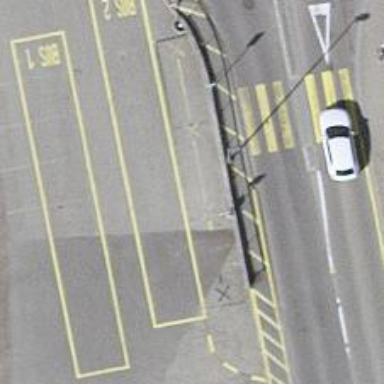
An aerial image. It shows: Bus stop with platform for public transport.